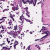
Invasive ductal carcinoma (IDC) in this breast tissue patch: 1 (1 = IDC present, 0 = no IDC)